Interaction volume radius: 10 \u00c5
Interaction volume height: 25 \u00c5
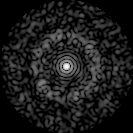
Disorder parameter: 0.8275